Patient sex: F
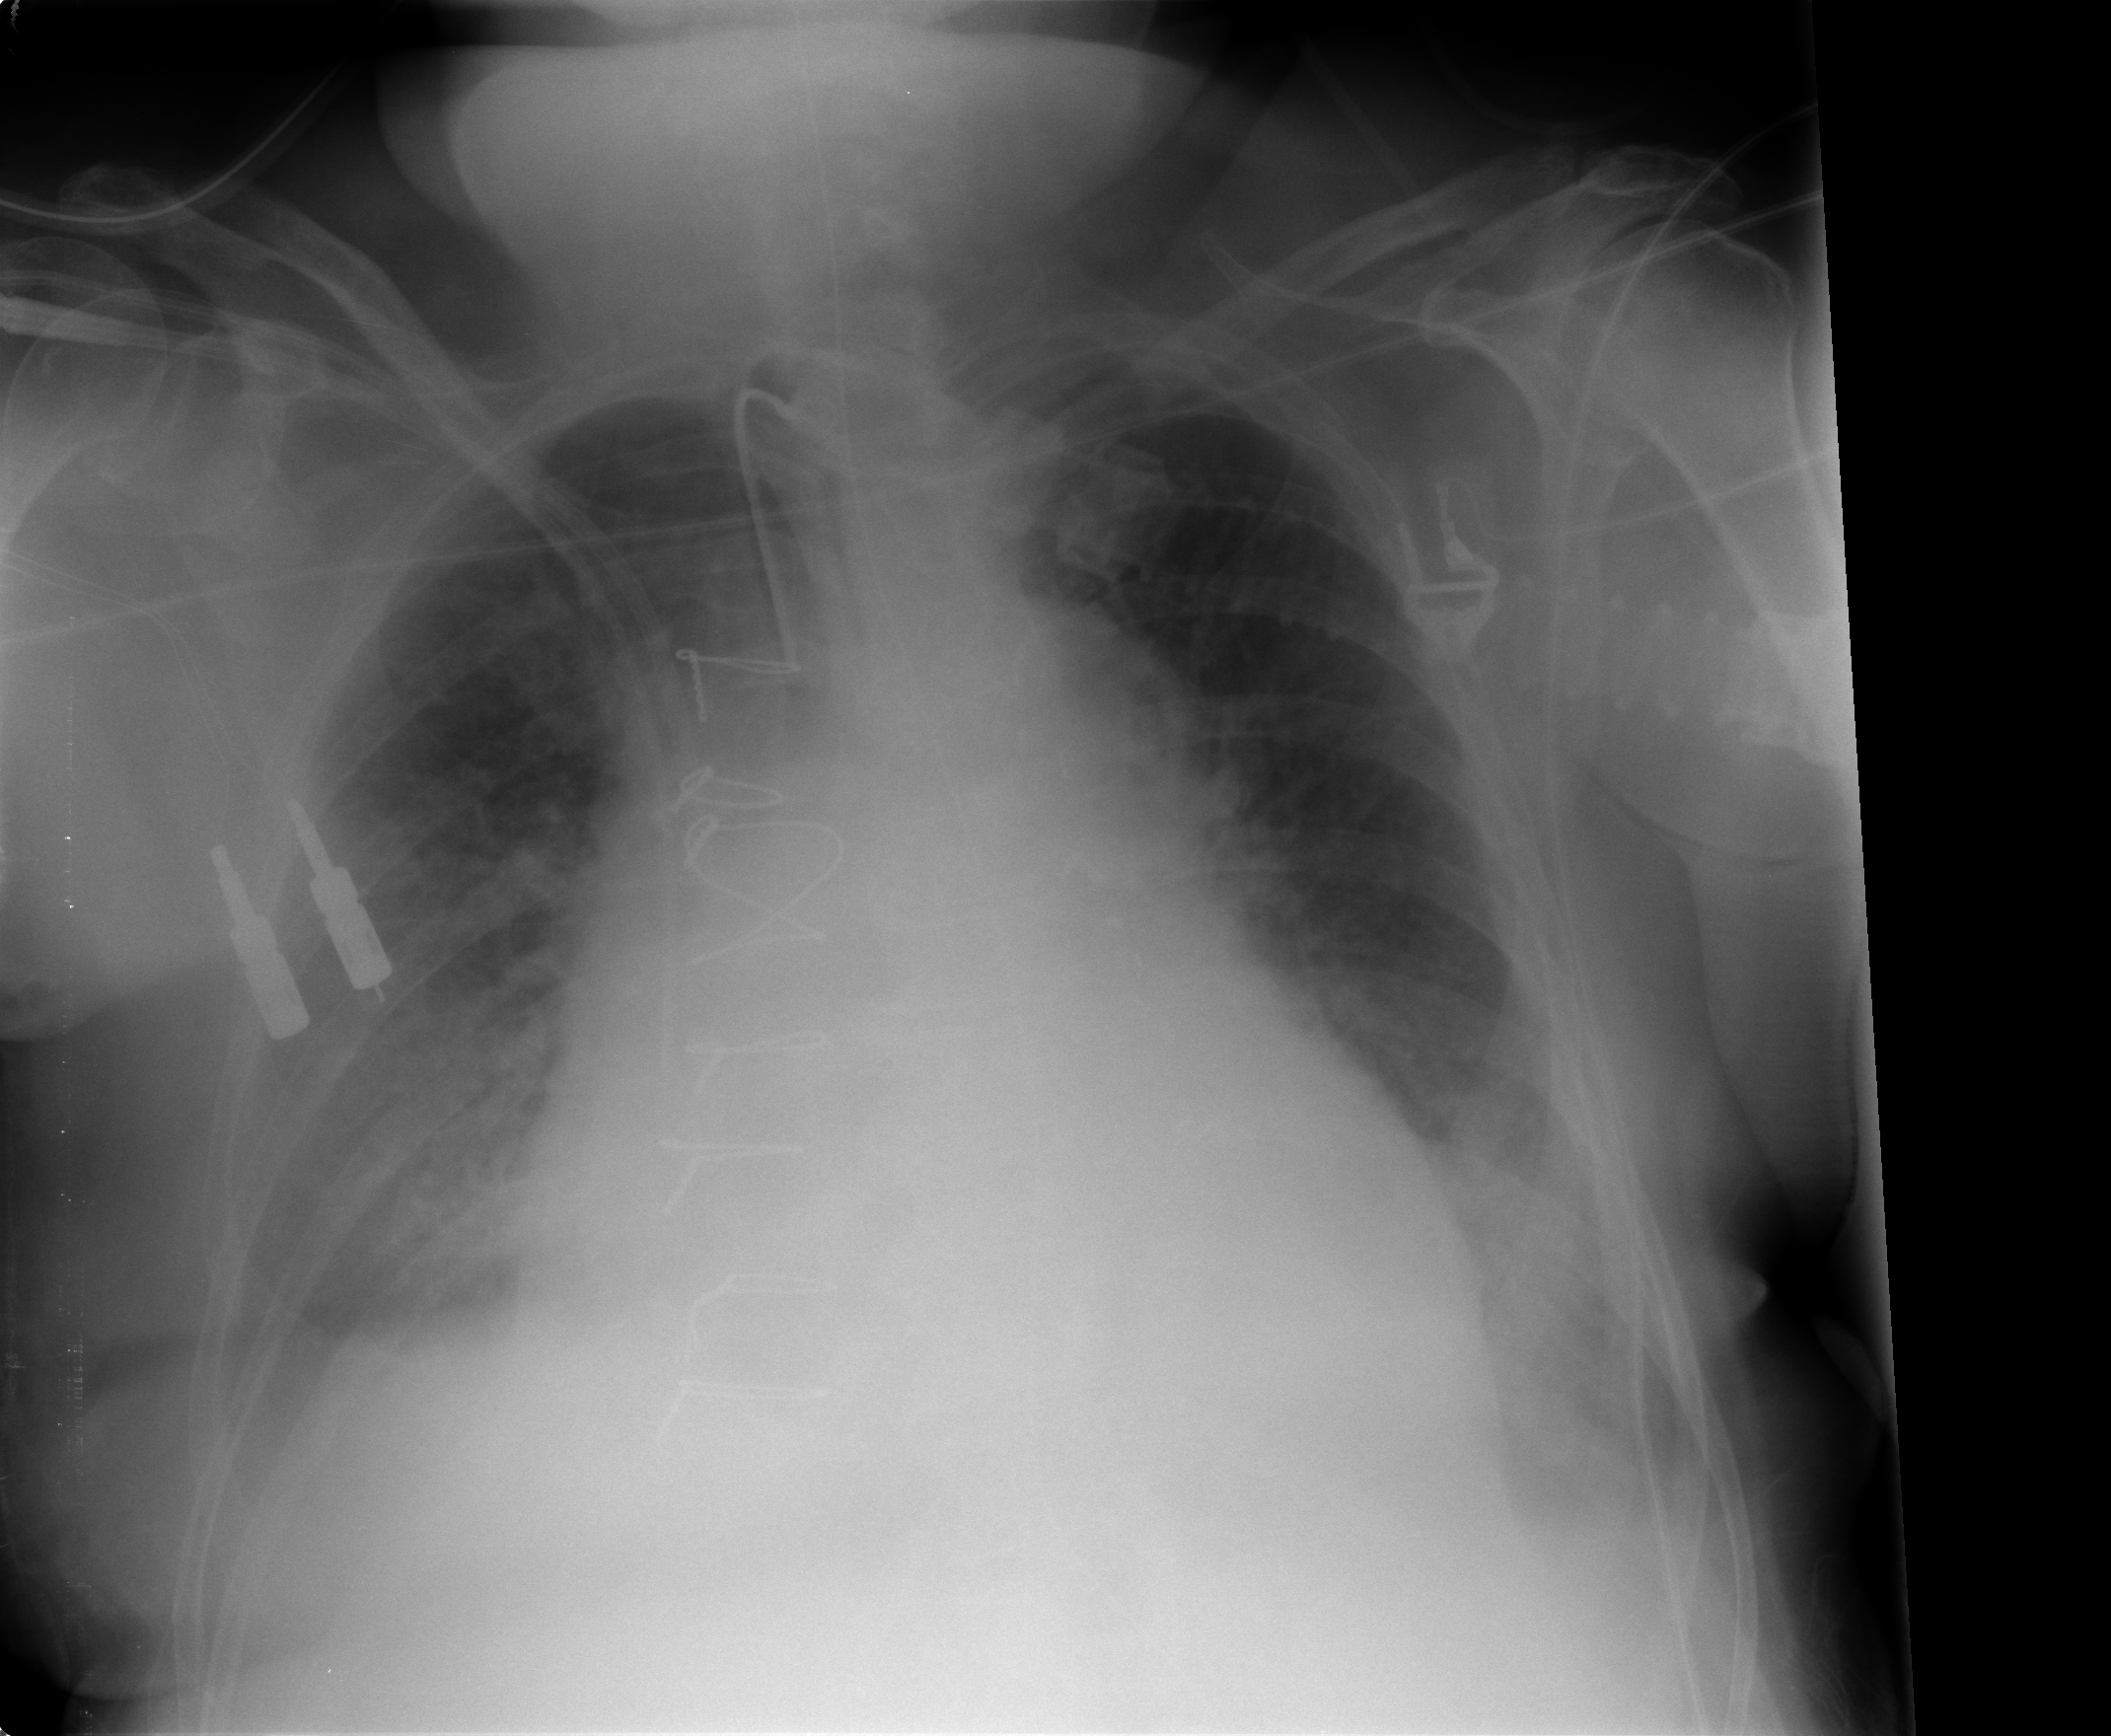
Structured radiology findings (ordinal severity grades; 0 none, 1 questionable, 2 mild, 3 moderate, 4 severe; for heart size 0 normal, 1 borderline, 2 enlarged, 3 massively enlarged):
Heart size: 2
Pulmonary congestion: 2
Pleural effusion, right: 2
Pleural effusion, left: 2
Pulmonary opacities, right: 1
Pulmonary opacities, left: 0
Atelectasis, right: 2
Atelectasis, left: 2